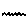
Label: zigzag